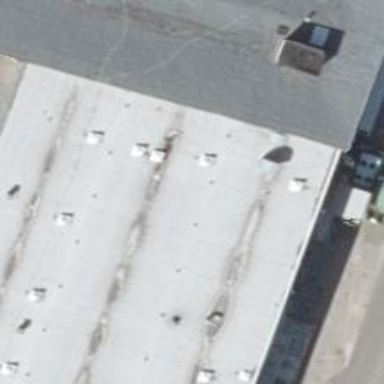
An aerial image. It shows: Retail building housing bakery.